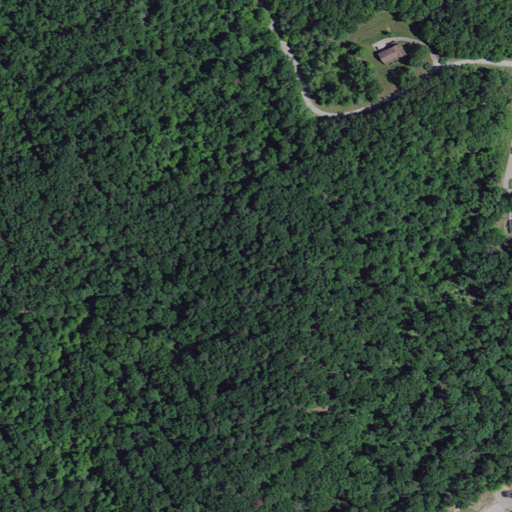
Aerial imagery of mountain in Kentucky named Phelps Knob containing deciduous forest, open development, mixed forest, and low intensity development